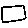
Label: square